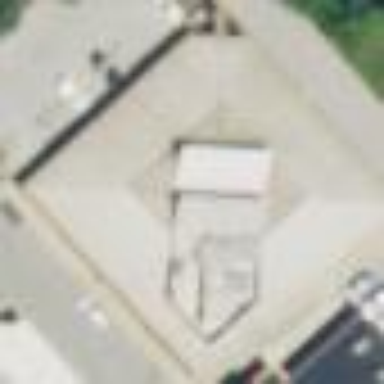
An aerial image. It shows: Public library building.